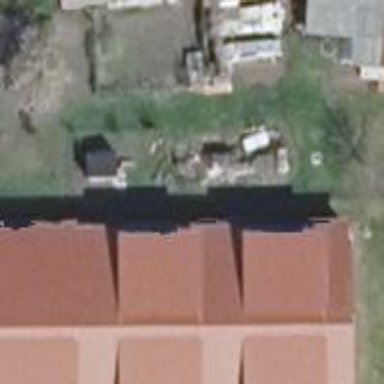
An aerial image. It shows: Building with gabled roof oriented along its structure. The roof is painted red.